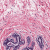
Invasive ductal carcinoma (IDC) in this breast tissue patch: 0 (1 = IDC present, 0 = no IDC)